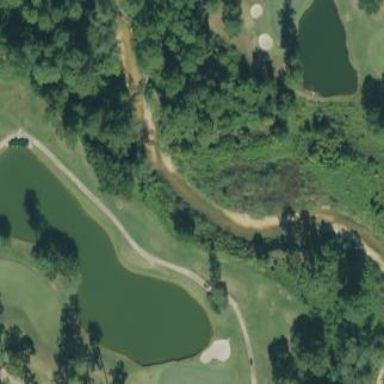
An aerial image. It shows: Water hazard on golf course. The hazard is natural water feature.